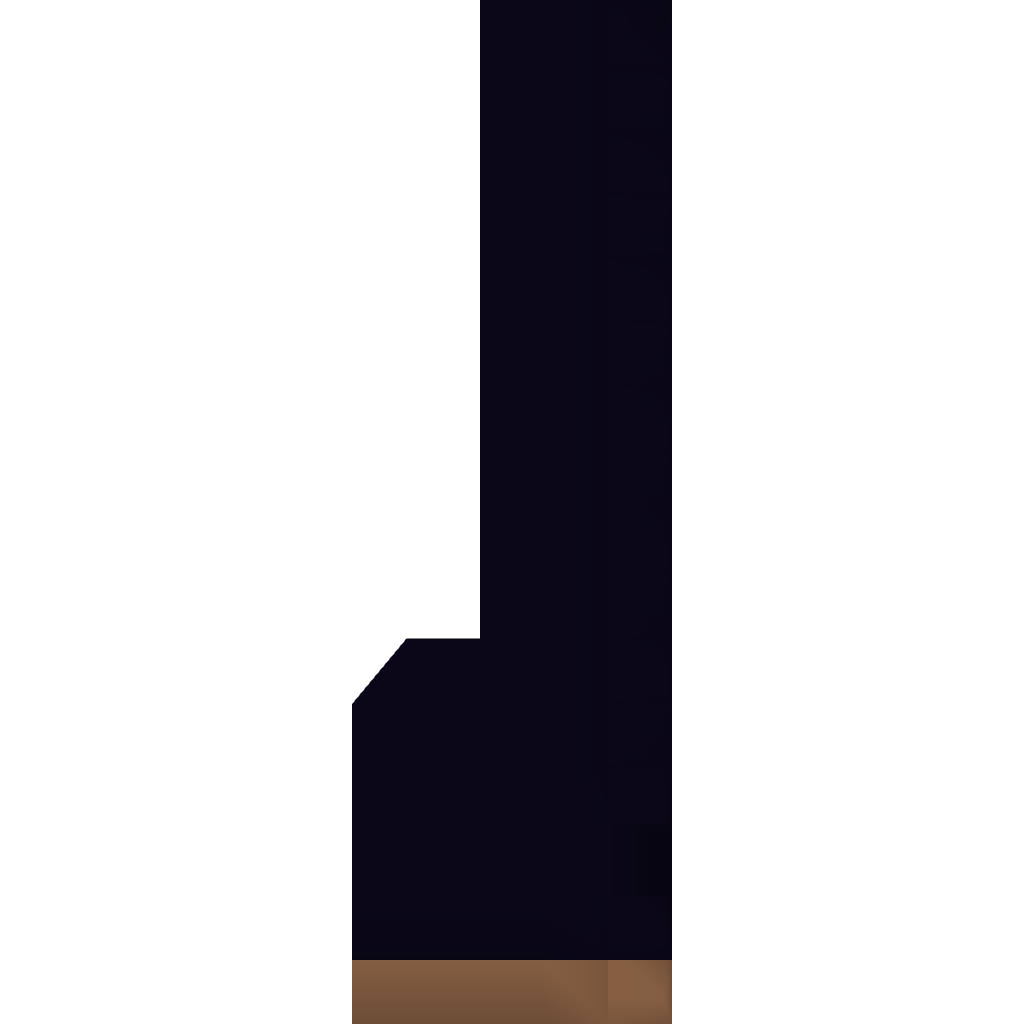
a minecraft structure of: Compact redstone cannon (Obsidian)